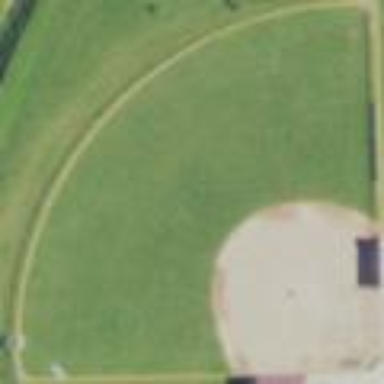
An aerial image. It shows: Baseball pitch for leisure land activities.